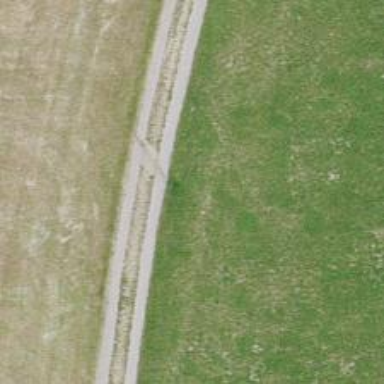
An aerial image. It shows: Concrete track with grade 2 track type.